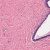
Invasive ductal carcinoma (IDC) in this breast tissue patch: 0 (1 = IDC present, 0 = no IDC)